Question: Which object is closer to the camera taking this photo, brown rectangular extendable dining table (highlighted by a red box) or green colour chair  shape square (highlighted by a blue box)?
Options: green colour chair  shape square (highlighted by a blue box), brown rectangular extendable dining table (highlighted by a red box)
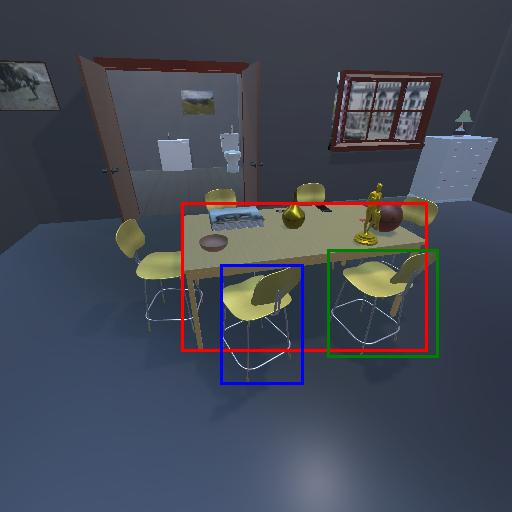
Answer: green colour chair  shape square (highlighted by a blue box)